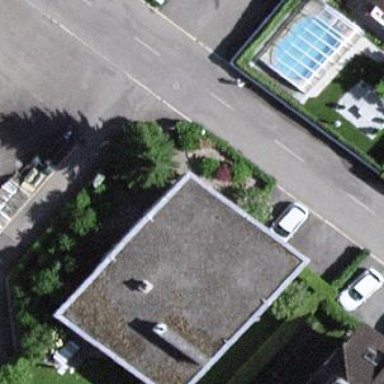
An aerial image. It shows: Detached building.